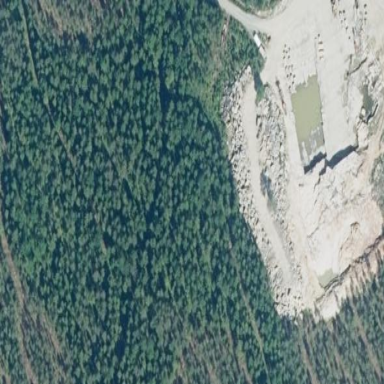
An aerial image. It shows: Quarry area rich in gravel resources.